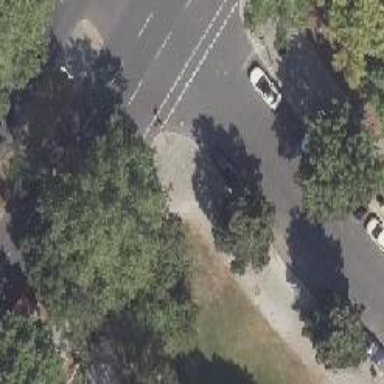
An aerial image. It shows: Unmarked crossing on cycleway road.